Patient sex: M
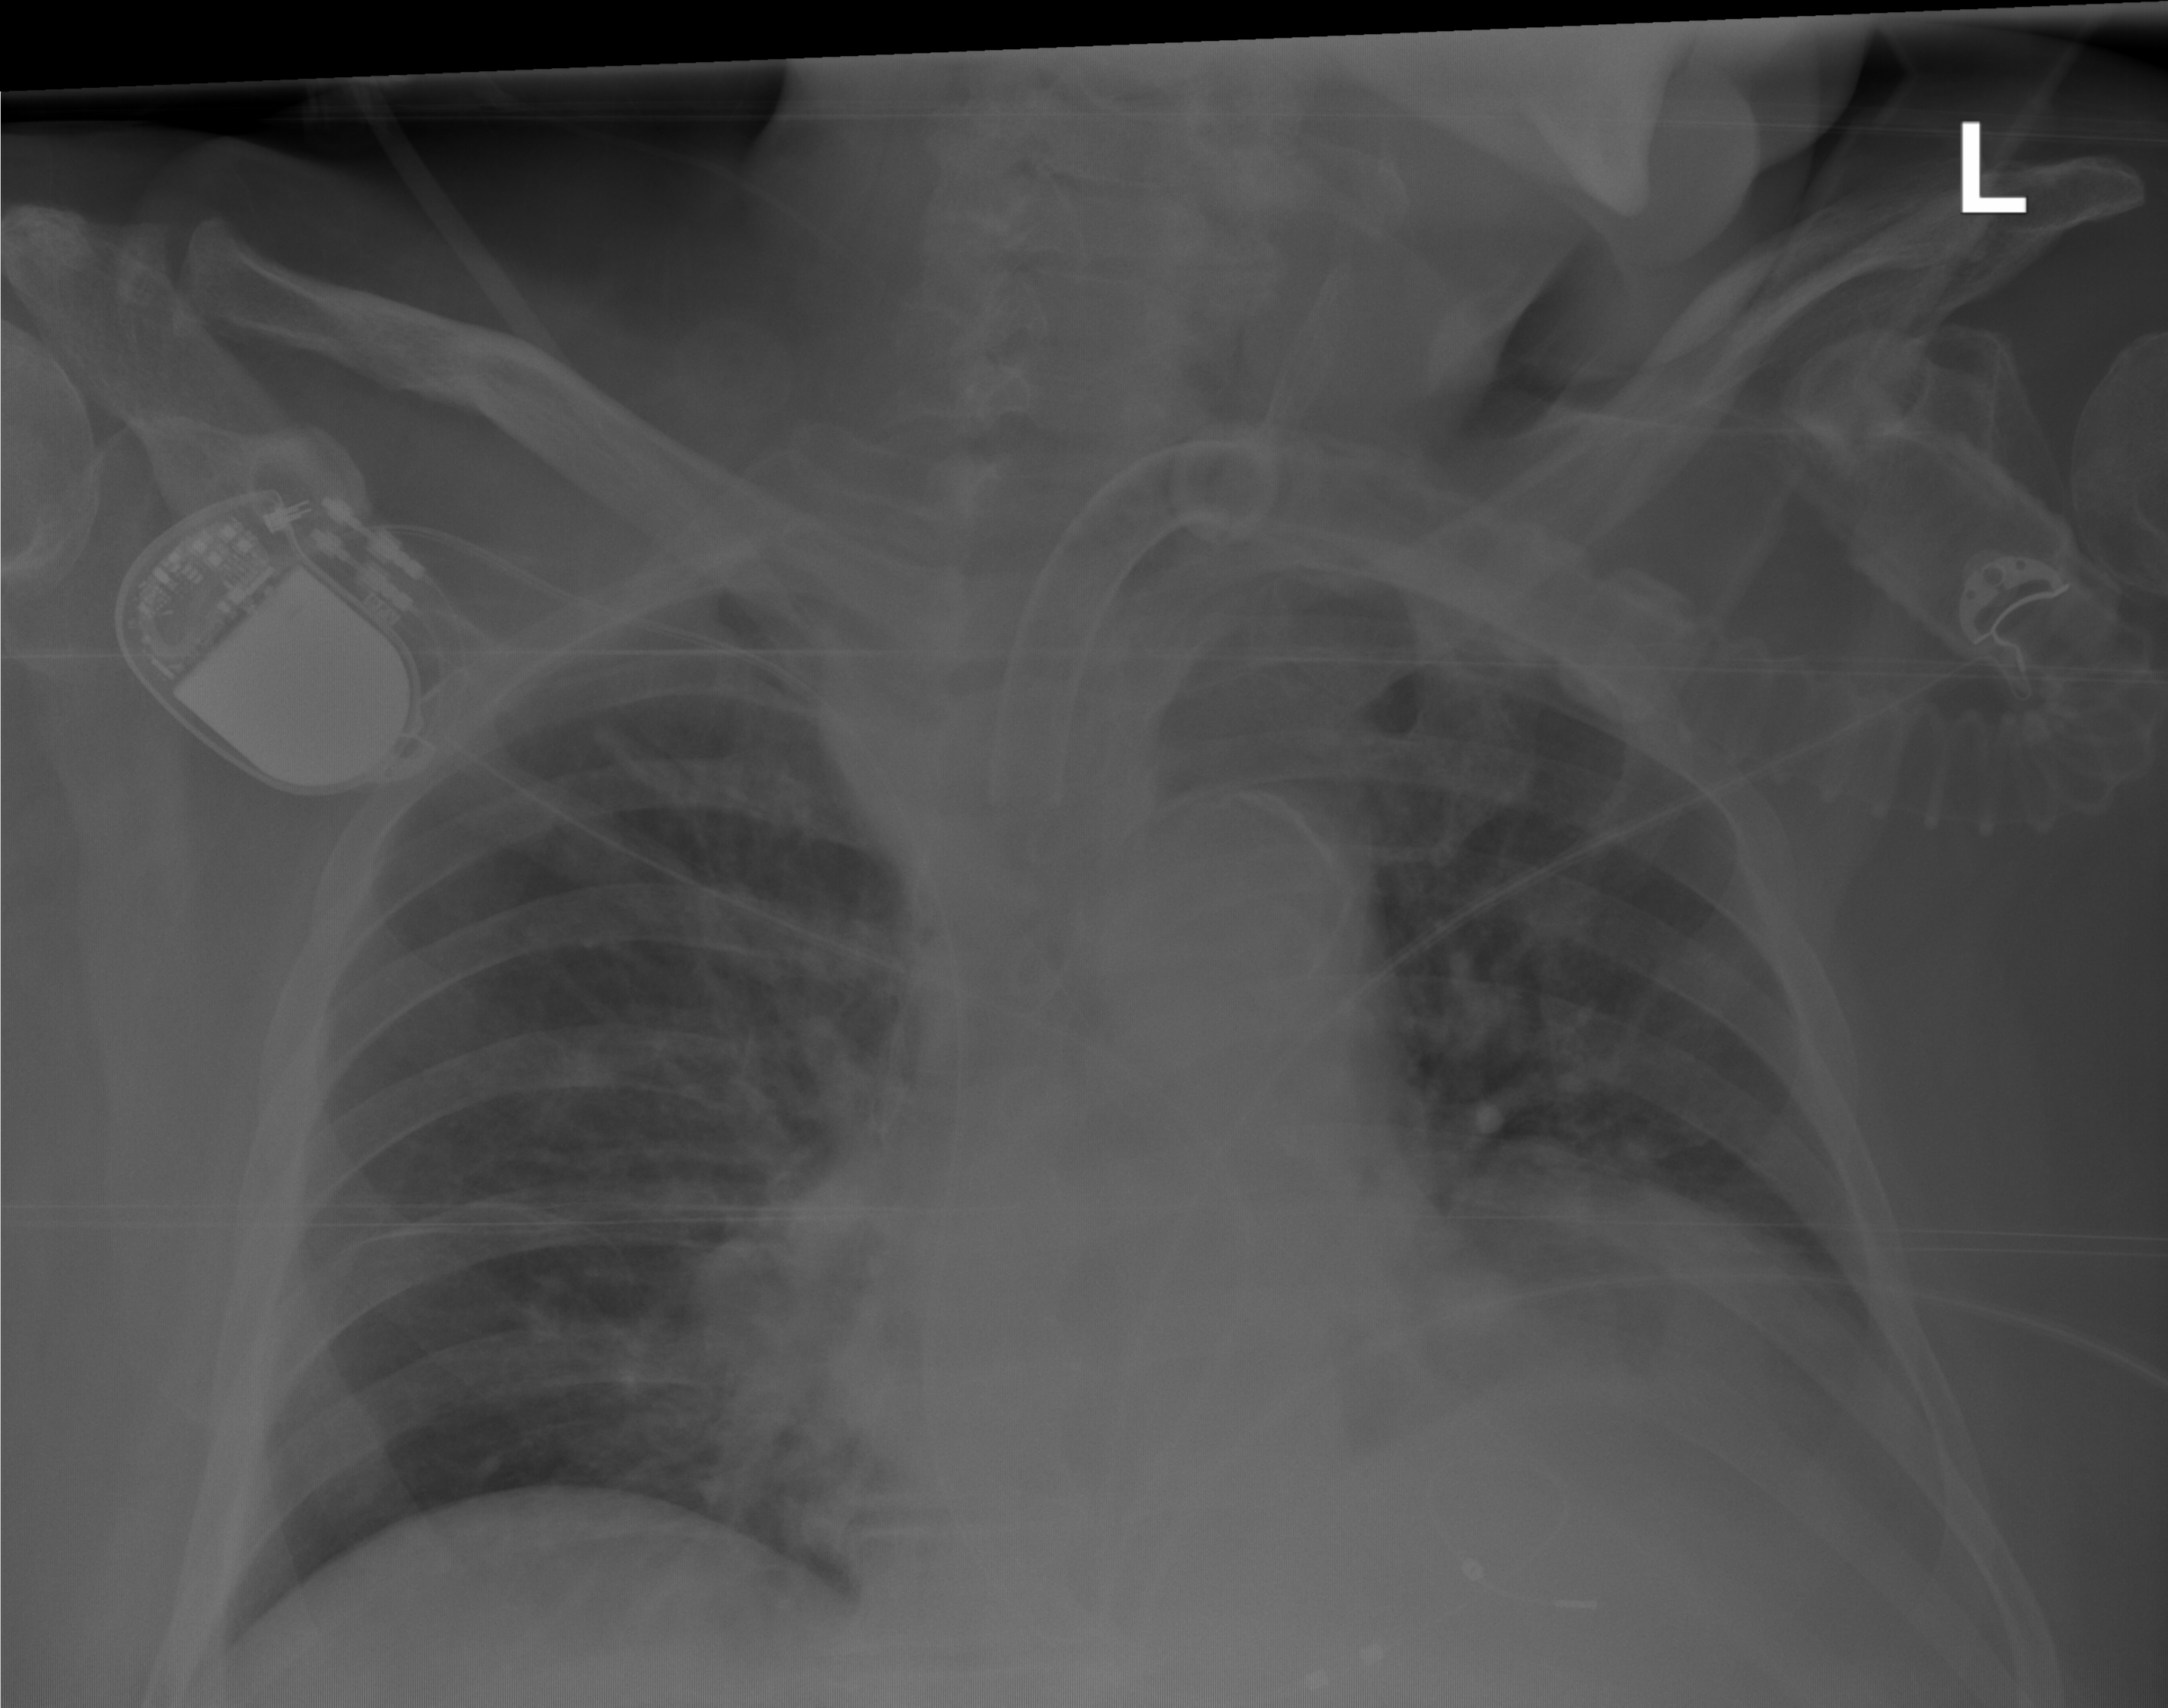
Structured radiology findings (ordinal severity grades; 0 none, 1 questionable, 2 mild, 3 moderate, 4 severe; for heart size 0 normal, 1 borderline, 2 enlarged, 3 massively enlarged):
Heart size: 2
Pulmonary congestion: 2
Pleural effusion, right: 0
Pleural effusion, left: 0
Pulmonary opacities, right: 2
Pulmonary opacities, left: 0
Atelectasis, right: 0
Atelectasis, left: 2